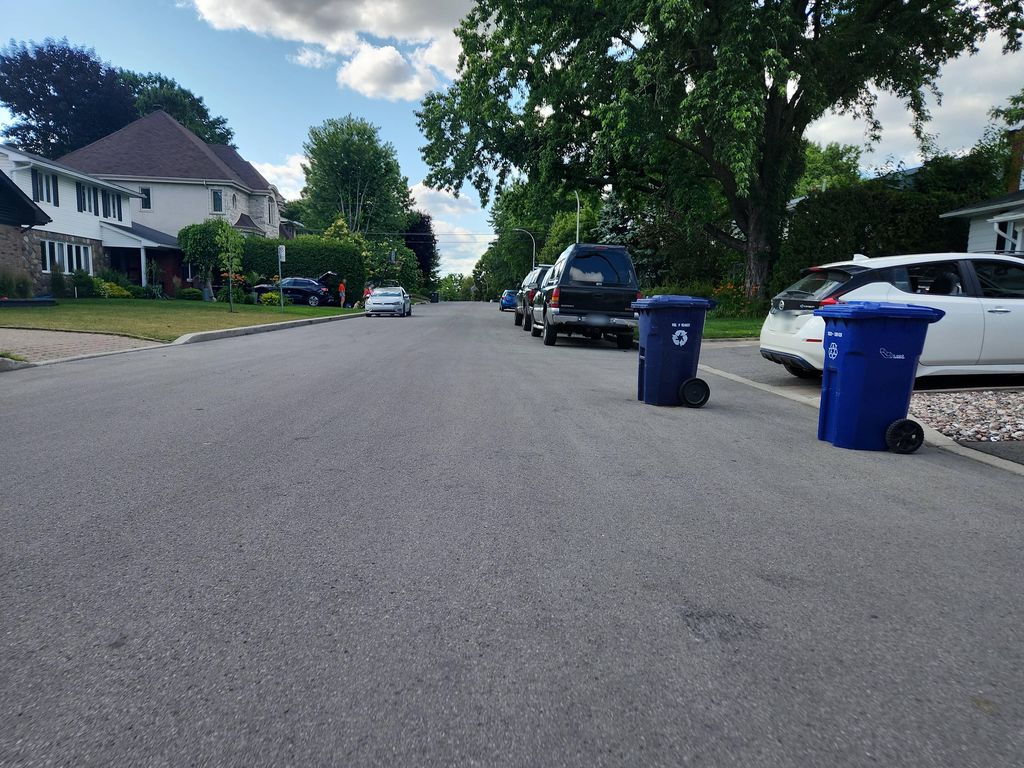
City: montreal